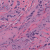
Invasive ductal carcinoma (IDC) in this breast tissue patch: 1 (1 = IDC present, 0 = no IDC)